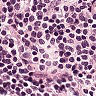
Metastatic tissue present: no